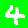
Digit: 4